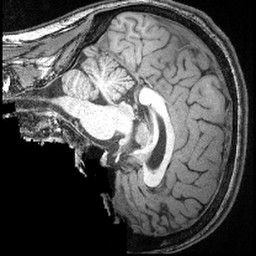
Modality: T1w
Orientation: sagittal
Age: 26
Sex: male
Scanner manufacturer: siemens
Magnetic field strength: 3 T
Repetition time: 2.4 s
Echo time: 0.00374 s